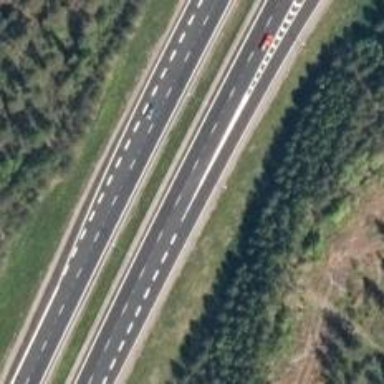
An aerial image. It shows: Motorway junction.